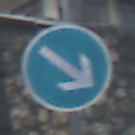
Verkehrszeichen: VorgeschriebeneVorbeifahrtRechts
Umgebung: Outdoor, Suburban
Tageszeit: MorningAfternoon
Wetter: PartlyCloudy
Licht: Natural
Jahreszeit: NotSpecified
Kontrast: LowContrast